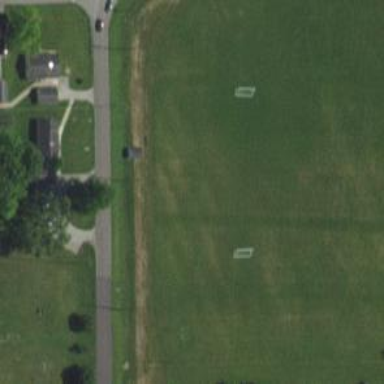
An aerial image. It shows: Grass pitch used for soccer.